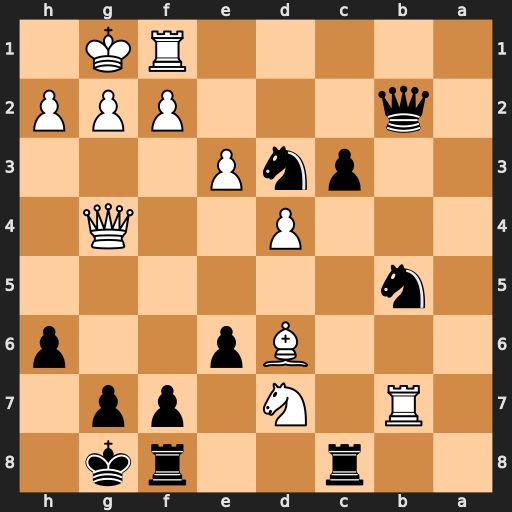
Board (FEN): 2r2rk1/1R1N1pp1/3Bp2p/1n6/3P2Q1/2pnP3/1q3PPP/5RK1
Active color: b
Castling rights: -
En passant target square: -
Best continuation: Nxd6 Rxb2 cxb2